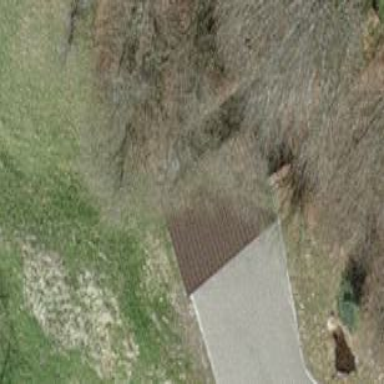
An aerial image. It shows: Garage.